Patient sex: F
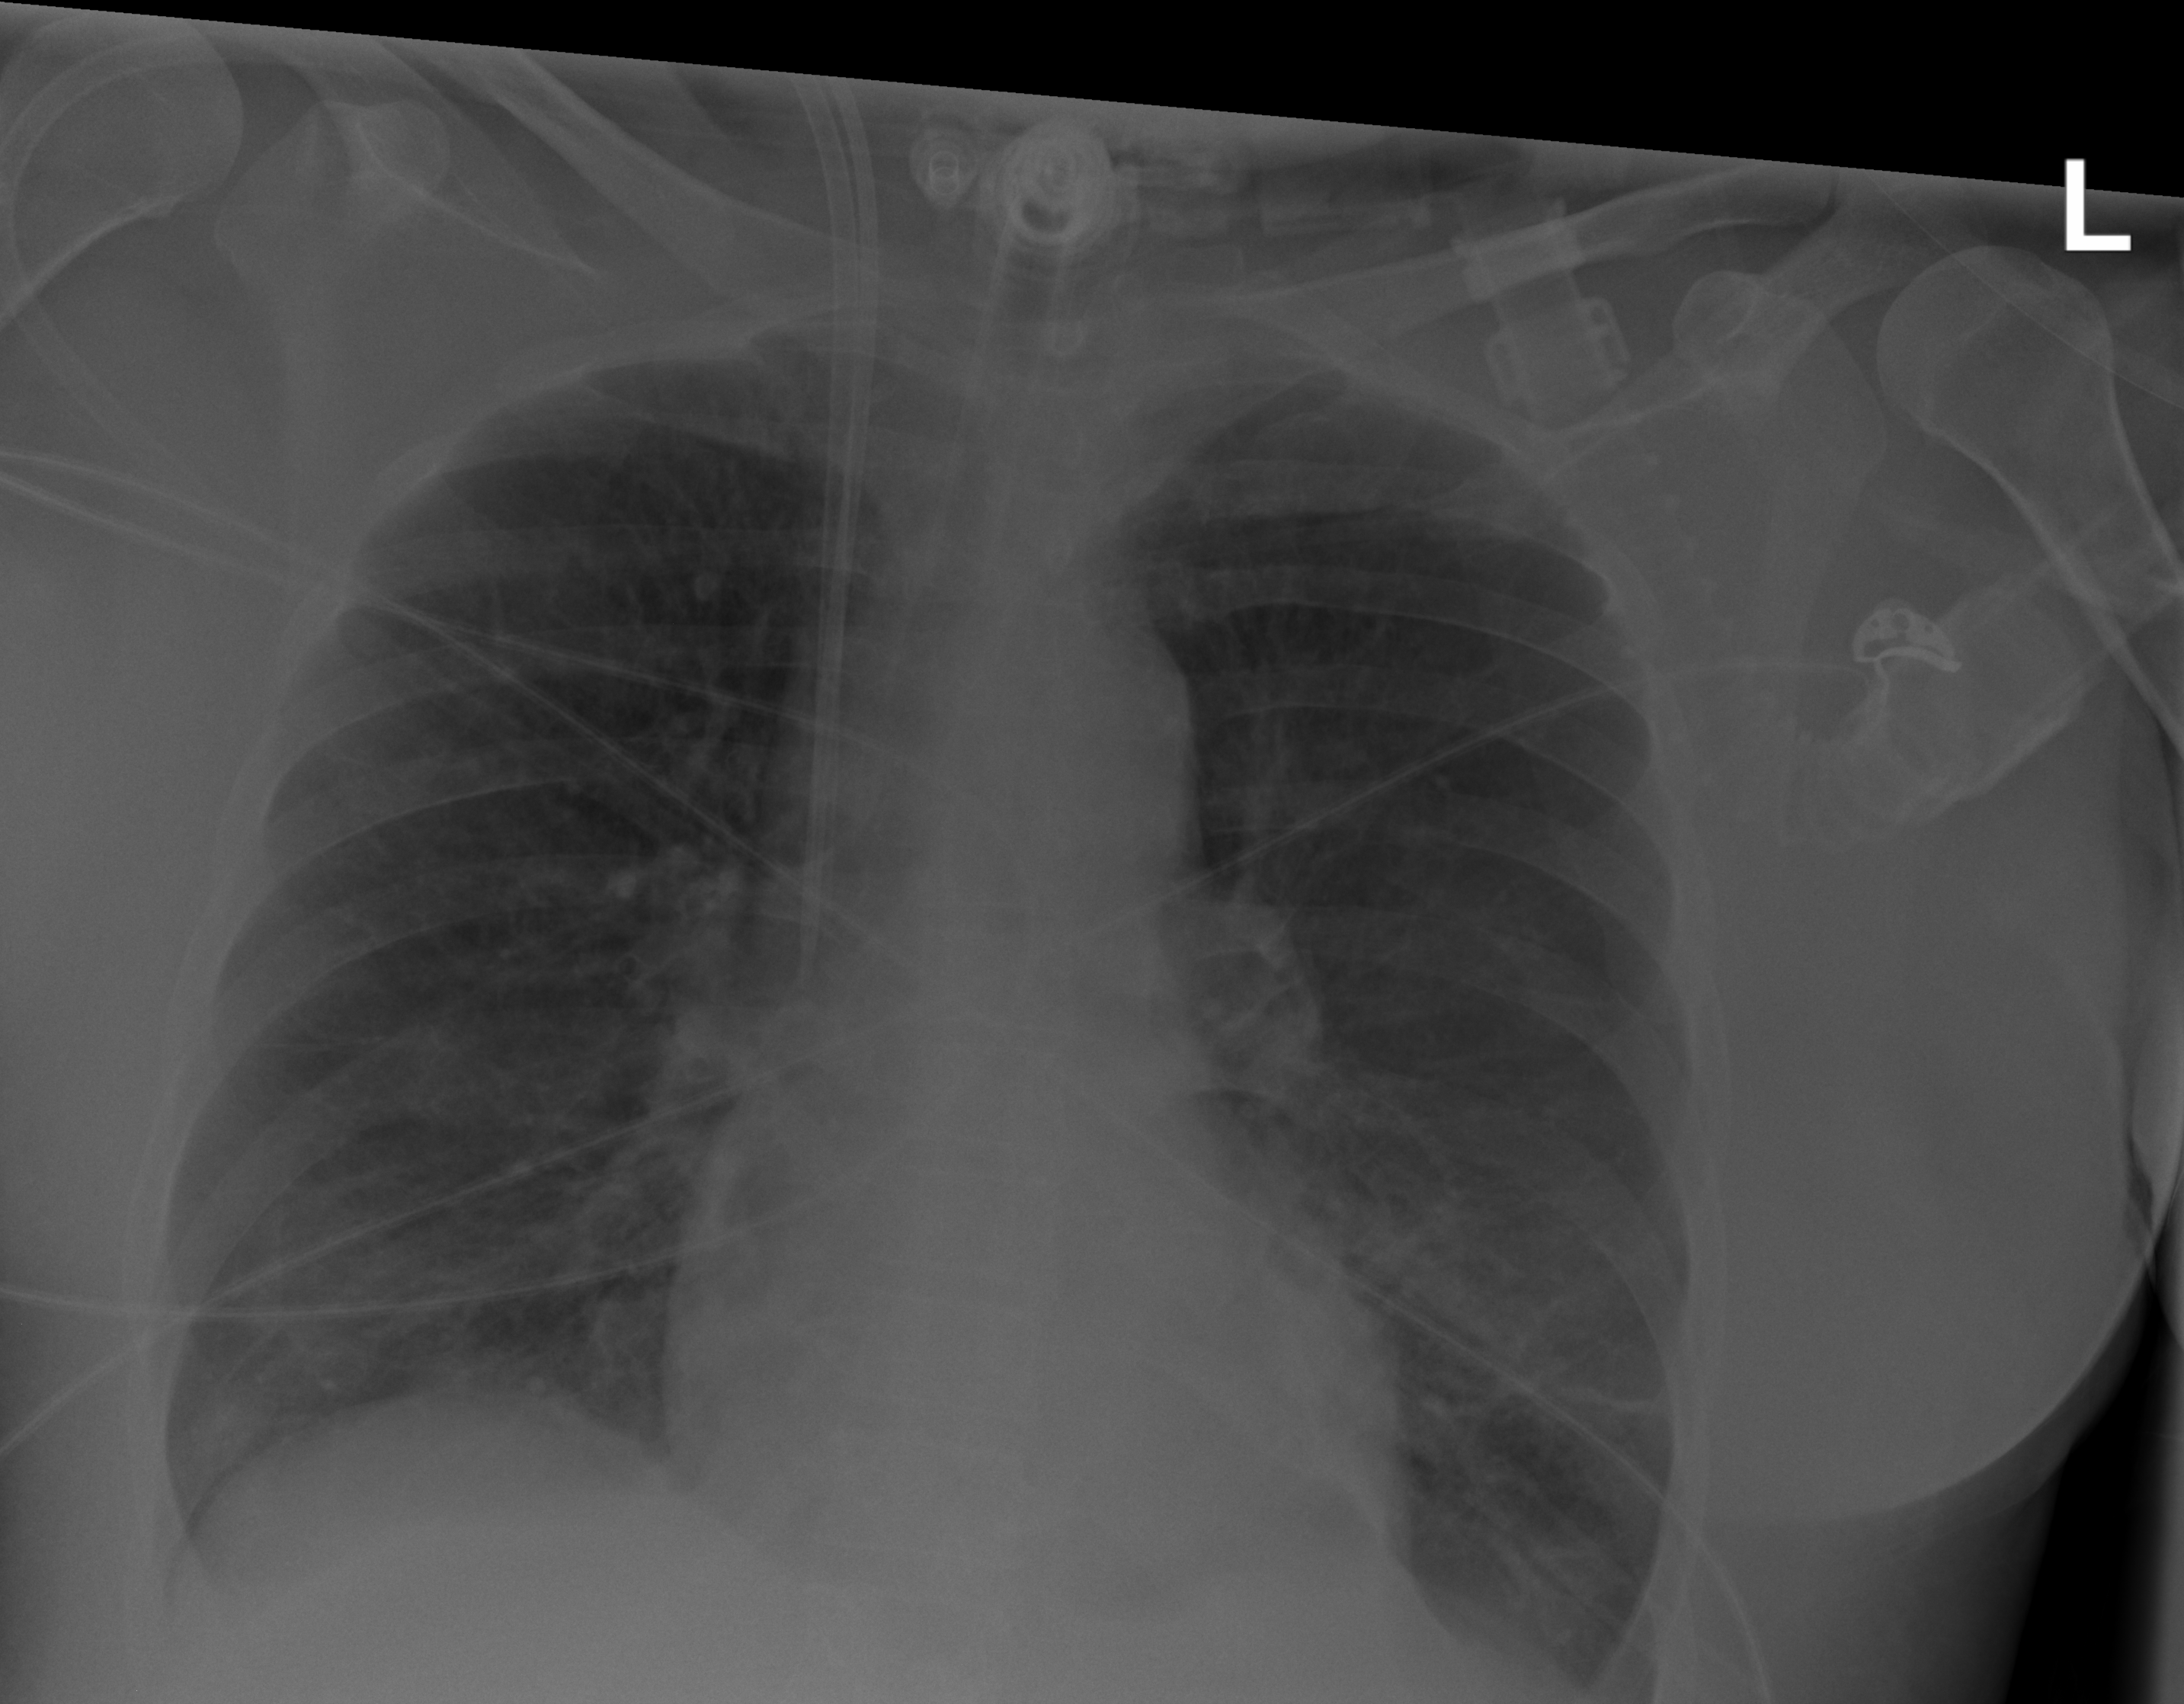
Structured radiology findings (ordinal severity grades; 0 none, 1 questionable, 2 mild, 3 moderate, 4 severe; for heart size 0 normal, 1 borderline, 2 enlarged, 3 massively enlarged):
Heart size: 0
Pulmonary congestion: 0
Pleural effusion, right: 2
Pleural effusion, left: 2
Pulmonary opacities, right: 2
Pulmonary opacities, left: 2
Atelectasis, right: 2
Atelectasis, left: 2